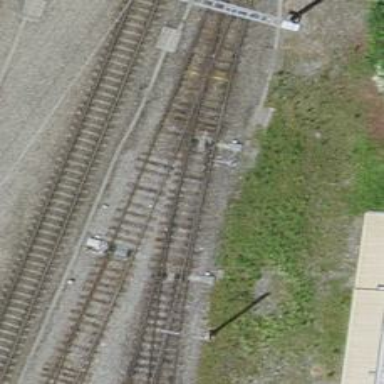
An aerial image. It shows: Railway switch.